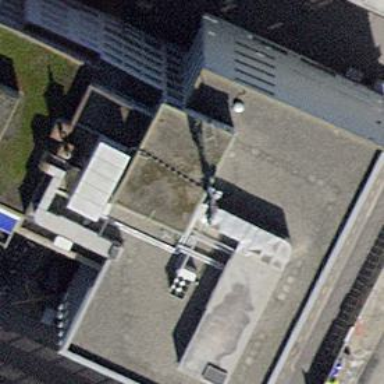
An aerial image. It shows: Office building.